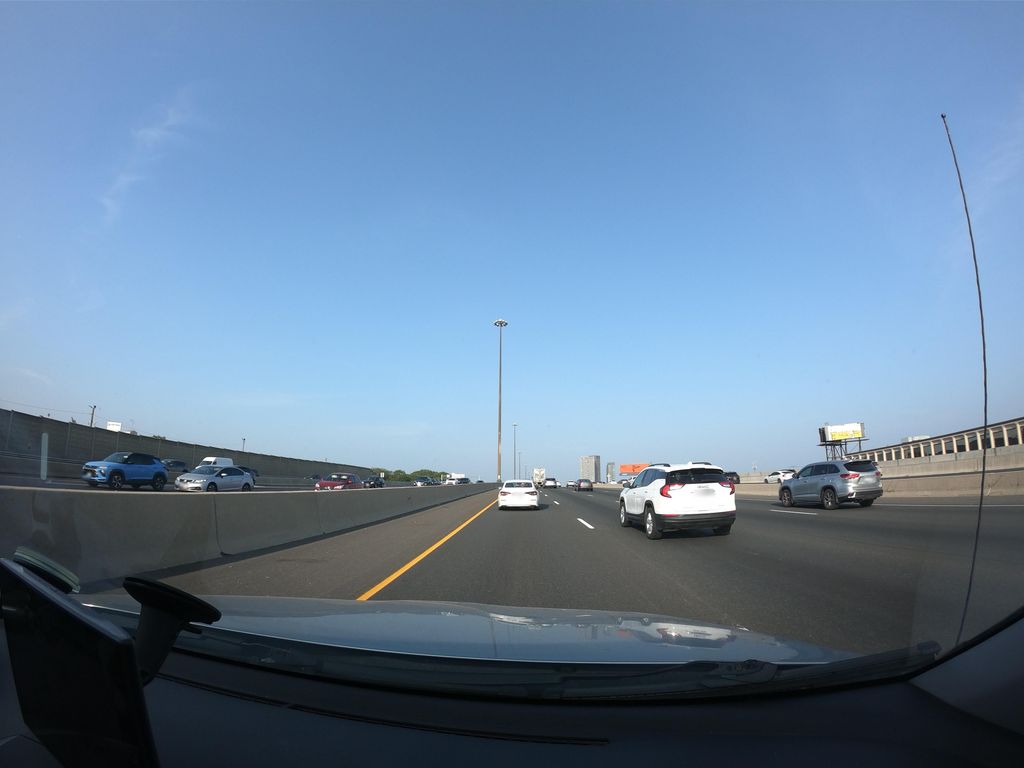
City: toronto